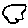
Label: cloud